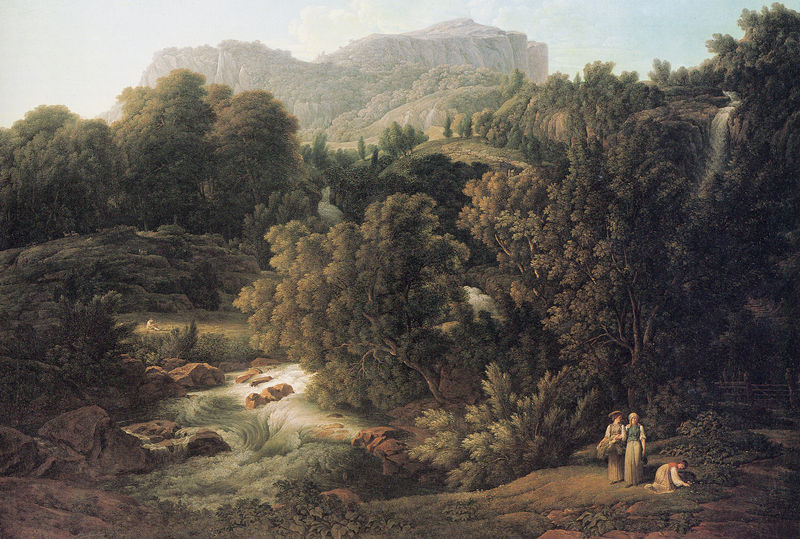
Titel: Gebirgslandschaft
Künstler: Joseph Anton Koch
Standort: Köln
Institution: Wallraf-Richartz-Museum
Schlagwörter: baum, berg, blau, felsen, gemälde, gestein, gruppe, himmel, laub, schatten, wasser, weiß, wolken, bäume, fluss, frauen, grün, landschaft, menschen, mädchen, ocker, sand, blumen, braun, frau, grau, hut, kleider, licht, schwarz, stroh, gras, rot, weg, wiese, zaun, beige, malerei, rock, stehen, stein, steine, öl, bach, flusslauf, horizont, hügel, natur, strauch, brücke, busch, büsche, gatter, gewässer, land, gewänder, kind, gitarre, musiker, pflanzen, tal, wald, wasserfall, bauern, pflücken, gischt, sommer, wellen, röcke, sammeln, berge, fels, gebirge, gipfel, hang, farbe, landschaftsmalerei, berglandschaft, schlucht, idylle, figuren, romantik, schaum, stromschnelle, staffage, korb, balken, geländer, knie, nazarener, grun, klippe, waschen, spaziergang, alpen, ideal, lichtung, gefälle, radierung, knien, idealismus, jagd, strudel, knieend, kniend, gebirgsbach, laubbäume, bachlauf, graben, nadeln, arkadien, kraut, hirte, koch, wanderung, wildbach, quelle, kaskade, ideallandschaft, ideale landschaft, andschaft, spaziergängerinnen, wasserfal, sluss, adierung, nkie, lichtungen, toosen, landfrauen, n, wisen, buddeln, sticvh, fluss bauern